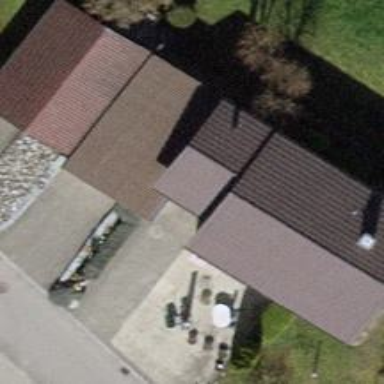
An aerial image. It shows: Gabled roofed house.